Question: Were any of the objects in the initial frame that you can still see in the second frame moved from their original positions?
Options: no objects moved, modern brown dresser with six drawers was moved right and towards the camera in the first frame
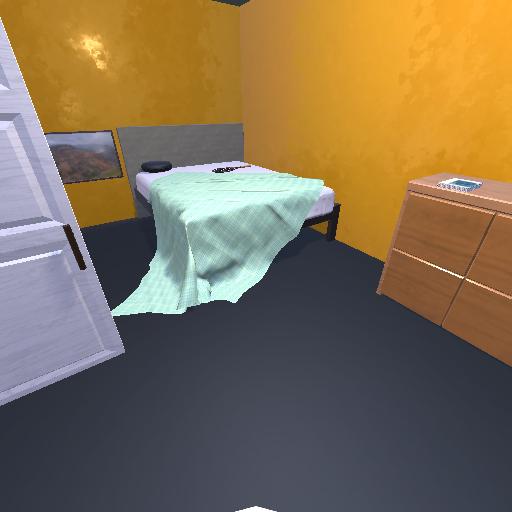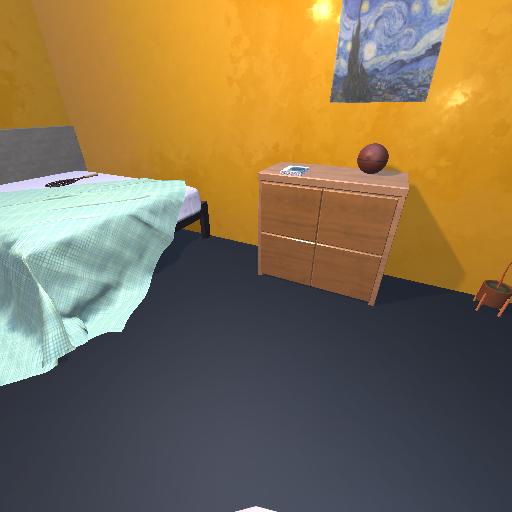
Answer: no objects moved